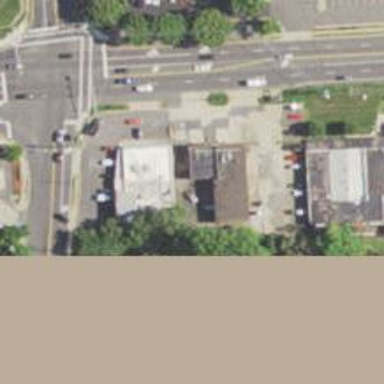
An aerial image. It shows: Convenience shop.